Question: I am a long time CodeRush user trying out Resharper 9 with VS 2013. I am not able to find the option for configuring individual keyboard shortcuts. I don't see list of commands under Environment > Keyboard & Menus as mentioned in the documentation. 'Apply Scheme' keeps the screen unchanged. What am I missing here?
<URL>

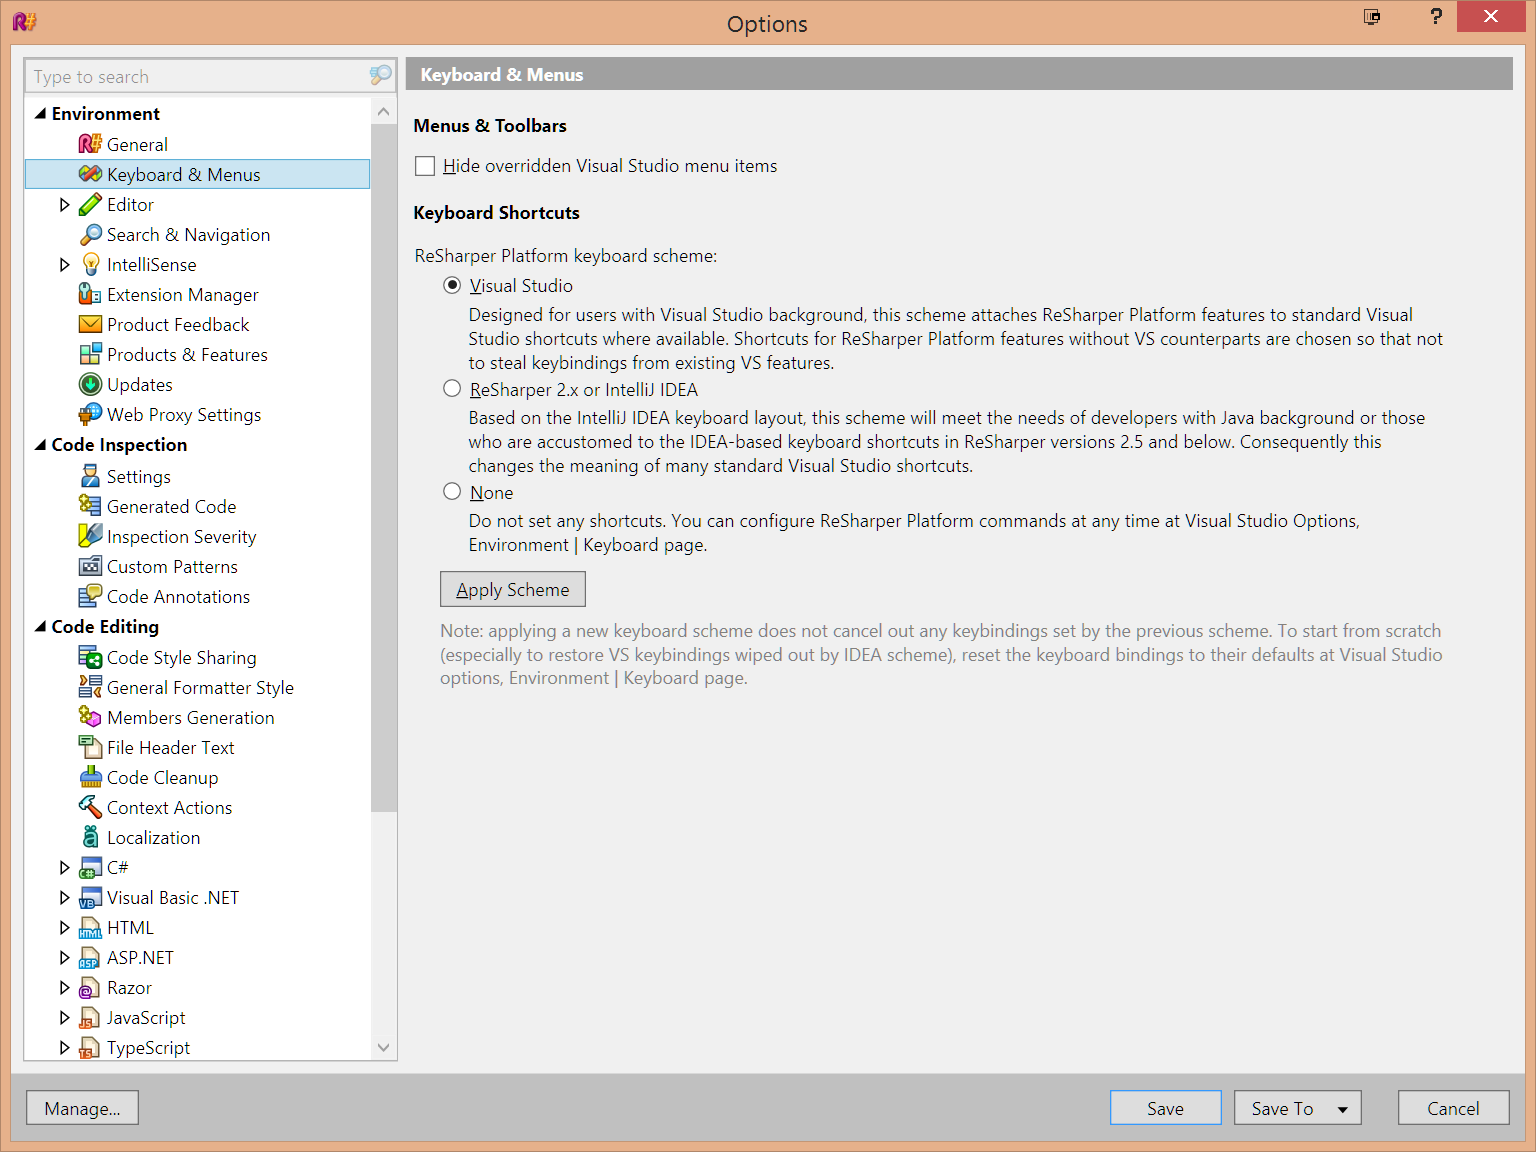
Answer: You can configure ReSharper's keyboard shortcuts just like Visual Studio's - in Visual Studio's own keyboard dialog - Tools - Options - Keyboard. All ReSharper commands begin with "ReSharper" if you want to filter them.